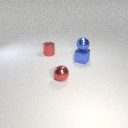
small red metal cylinder to the left of small blue metal cube